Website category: auto
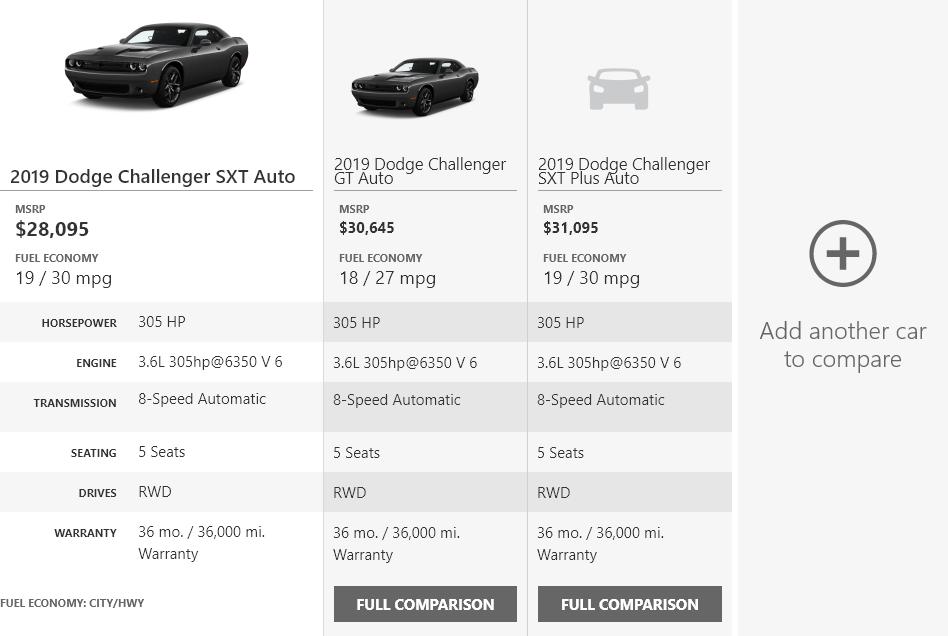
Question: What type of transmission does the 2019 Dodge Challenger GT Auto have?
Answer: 8-Speed Automatic

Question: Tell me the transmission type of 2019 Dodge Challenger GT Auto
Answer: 8-Speed Automatic

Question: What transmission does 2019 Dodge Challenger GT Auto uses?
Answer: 8-Speed Automatic

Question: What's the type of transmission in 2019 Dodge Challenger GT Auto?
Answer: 8-Speed Automatic

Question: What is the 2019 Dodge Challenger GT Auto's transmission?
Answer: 8-Speed Automatic

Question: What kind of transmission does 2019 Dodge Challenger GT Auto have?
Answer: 8-Speed Automatic

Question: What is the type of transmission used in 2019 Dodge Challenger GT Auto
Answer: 8-Speed Automatic

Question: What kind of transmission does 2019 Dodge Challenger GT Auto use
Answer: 8-Speed Automatic

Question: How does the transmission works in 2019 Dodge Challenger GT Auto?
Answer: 8-Speed Automatic

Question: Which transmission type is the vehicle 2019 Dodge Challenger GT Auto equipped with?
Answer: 8-Speed Automatic

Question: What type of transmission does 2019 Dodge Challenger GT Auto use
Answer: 8-Speed Automatic

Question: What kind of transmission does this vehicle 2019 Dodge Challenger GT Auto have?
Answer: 8-Speed Automatic

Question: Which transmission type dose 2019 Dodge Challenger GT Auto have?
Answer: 8-Speed Automatic

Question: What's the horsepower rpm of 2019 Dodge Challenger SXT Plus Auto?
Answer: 305 HP

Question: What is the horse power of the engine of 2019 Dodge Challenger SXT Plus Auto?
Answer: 305 HP

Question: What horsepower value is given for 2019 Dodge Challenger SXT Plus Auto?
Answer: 305 HP

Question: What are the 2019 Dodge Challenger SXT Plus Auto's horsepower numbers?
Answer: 305 HP

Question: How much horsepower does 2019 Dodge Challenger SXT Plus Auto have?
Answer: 305 HP

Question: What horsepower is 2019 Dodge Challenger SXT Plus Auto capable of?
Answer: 305 HP

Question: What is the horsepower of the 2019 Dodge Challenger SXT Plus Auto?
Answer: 305 HP

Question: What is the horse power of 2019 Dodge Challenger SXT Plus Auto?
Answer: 305 HP

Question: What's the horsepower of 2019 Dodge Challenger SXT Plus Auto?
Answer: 305 HP

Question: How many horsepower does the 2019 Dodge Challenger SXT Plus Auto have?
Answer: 305 HP

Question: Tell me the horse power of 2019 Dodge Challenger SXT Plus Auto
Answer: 305 HP

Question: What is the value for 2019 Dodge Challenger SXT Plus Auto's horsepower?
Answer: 305 HP

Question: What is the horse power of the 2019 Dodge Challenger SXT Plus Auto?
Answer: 305 HP

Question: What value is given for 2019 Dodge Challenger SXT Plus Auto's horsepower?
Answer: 305 HP

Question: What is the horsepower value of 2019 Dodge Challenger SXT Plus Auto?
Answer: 305 HP

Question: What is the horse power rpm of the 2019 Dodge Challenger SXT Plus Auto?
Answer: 305 HP

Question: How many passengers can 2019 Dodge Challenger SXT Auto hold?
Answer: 5 Seats

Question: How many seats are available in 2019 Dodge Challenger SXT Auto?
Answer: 5 Seats

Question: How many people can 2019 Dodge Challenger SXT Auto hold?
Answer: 5 Seats

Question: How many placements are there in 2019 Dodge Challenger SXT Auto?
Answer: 5 Seats

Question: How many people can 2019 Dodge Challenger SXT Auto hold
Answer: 5 Seats

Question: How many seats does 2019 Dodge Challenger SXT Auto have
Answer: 5 Seats

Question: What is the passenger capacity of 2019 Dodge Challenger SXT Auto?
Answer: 5 Seats

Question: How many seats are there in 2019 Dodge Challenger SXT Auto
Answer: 5 Seats

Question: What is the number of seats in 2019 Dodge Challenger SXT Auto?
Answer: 5 Seats

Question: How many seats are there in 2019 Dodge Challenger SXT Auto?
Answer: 5 Seats

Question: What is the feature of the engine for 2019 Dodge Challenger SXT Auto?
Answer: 3.6L 305hp@6350 V 6

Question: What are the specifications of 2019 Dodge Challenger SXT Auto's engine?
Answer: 3.6L 305hp@6350 V 6

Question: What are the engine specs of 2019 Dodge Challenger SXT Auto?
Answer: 3.6L 305hp@6350 V 6

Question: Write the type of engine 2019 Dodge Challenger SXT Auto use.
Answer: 3.6L 305hp@6350 V 6

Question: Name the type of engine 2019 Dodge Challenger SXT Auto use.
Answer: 3.6L 305hp@6350 V 6

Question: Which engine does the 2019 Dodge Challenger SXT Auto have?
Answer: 3.6L 305hp@6350 V 6

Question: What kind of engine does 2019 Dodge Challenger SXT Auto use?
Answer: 3.6L 305hp@6350 V 6

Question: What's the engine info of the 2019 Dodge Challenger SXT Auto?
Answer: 3.6L 305hp@6350 V 6

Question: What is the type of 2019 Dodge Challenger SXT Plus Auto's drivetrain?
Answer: RWD

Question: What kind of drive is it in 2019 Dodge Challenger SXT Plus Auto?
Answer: RWD

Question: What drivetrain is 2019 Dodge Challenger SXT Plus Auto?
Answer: RWD

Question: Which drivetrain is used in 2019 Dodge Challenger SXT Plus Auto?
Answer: RWD

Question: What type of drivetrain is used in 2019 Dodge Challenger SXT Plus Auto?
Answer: RWD

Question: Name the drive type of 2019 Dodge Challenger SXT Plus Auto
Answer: RWD

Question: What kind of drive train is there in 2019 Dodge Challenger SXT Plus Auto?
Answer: RWD

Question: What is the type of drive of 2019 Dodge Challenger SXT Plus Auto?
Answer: RWD

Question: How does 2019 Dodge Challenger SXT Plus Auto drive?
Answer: RWD

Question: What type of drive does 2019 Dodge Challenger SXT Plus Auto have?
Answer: RWD

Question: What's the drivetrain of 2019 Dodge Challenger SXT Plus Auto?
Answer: RWD

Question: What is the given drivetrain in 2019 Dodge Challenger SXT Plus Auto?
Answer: RWD

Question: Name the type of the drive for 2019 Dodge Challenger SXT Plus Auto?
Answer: RWD

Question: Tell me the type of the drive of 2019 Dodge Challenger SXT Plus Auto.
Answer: RWD

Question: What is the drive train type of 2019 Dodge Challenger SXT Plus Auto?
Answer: RWD

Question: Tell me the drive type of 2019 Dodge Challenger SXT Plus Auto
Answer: RWD

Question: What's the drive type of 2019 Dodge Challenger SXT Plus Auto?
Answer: RWD